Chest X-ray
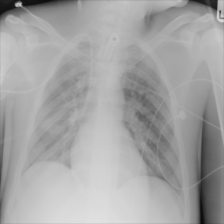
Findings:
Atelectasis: negative
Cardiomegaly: negative
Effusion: negative
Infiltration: negative
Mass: negative
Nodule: negative
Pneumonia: negative
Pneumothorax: negative
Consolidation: negative
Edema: negative
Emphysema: negative
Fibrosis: negative
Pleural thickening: negative
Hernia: negative